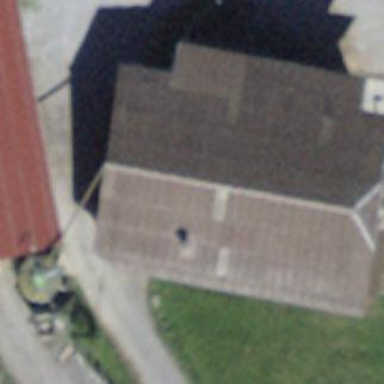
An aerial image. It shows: Rural barn.